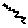
Label: zigzag